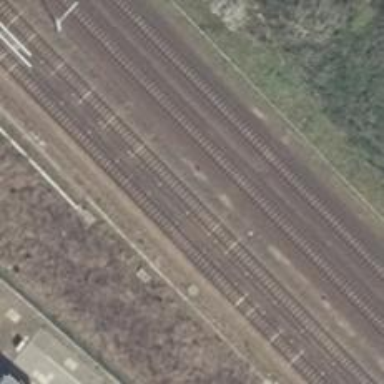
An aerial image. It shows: Railway signal.